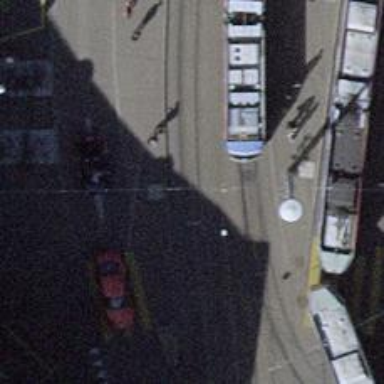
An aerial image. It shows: Tram stop with public transport stop position for trams.